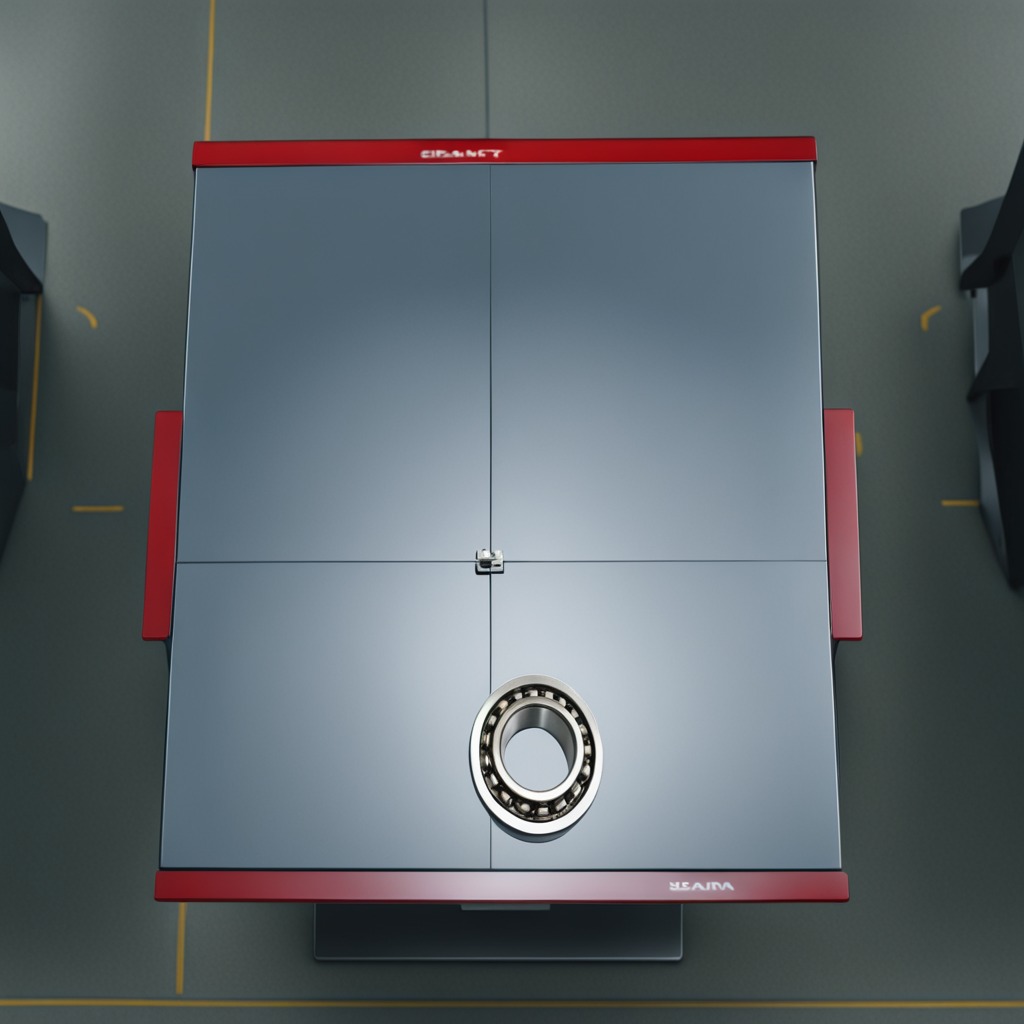
A metal ball bearing is lying on the toolbox surface.